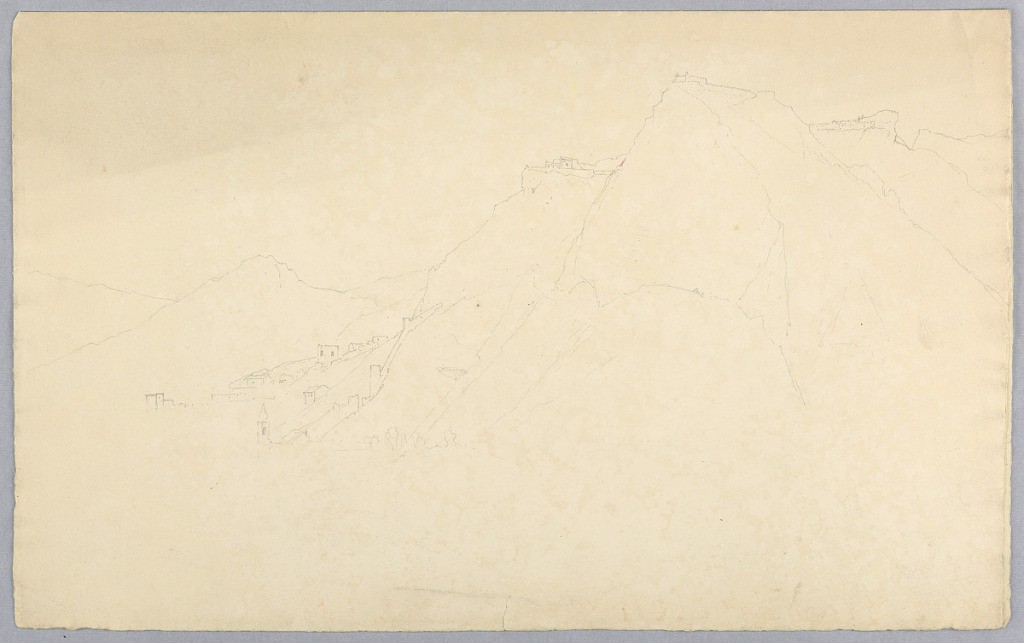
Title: Study of landscape
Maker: William Stanley Haseltine, American, 1835–1900
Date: ca. 1855
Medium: Graphite on paper
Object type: Drawing
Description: Sketch of a village in a valley surrounded by large mountains.